Interaction volume radius: 5 \u00c5
Interaction volume height: 20 \u00c5
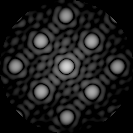
Disorder parameter: 0.05537